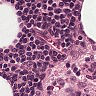
Metastatic tissue present: no